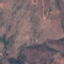
Land use / land cover class: HerbaceousVegetation